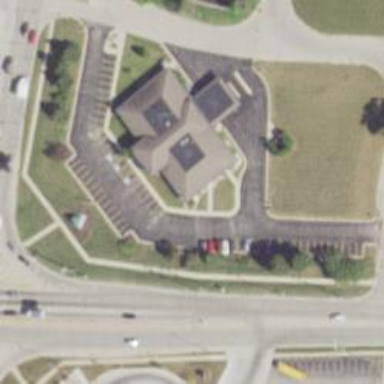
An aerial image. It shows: Bank building.